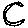
Label: moon